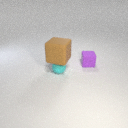
small purple rubber cube to the right of small cyan rubber sphere